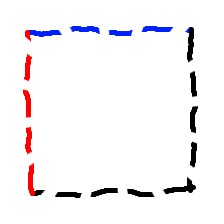
Shape: square